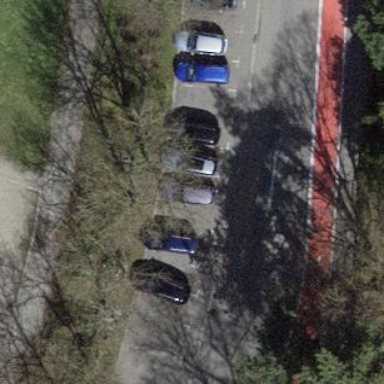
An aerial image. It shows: Street side parking area.